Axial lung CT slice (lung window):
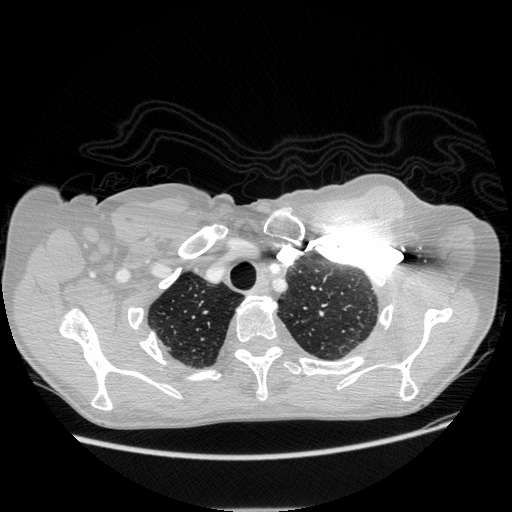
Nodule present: no